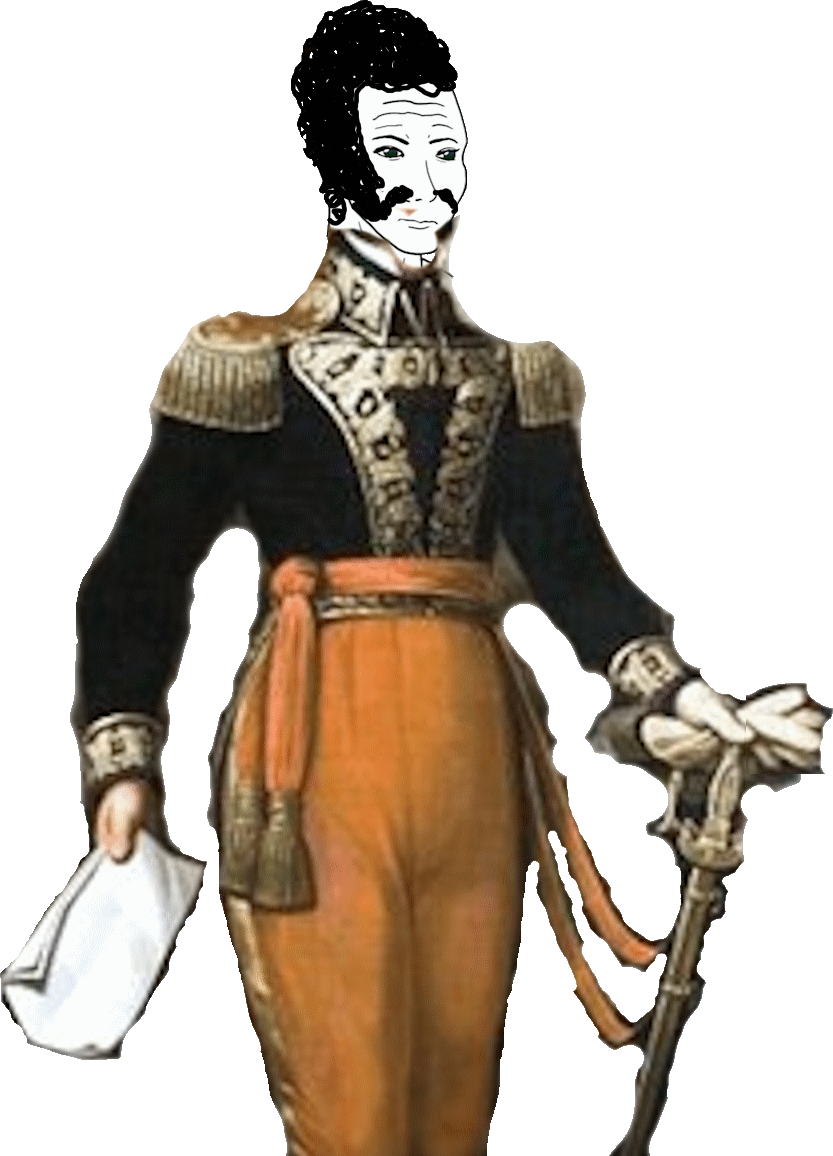
Label: 5_Handsome_Wojak